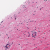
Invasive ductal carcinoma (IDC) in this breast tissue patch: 0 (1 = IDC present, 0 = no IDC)